Question: Given contribution amounts per account, how do I 1)SUM the contributions made by each individual, 2)Find the number of people who have contributed <, =, or > $5,000?
Right now I have a database table "[dbo].[FakeRRSPs]" which looks like:

- - -
My current code gives the # of unique individuals successfully:
'''
select distinct(personal_id), sum(contributions), count(account_id),
(select count(distinct(personal_id))
from [dbo].[FakeRRSPs]
)
from [dbo].[FakeRRSPs]
where personal_id is not null
group by personal_id
'''
For example, there are 2M people holding 2.5M accounts.
Issues I face:
- How do I count the number of individuals who contribute below, at, or
above the $5K threshold (after SUM(contribution) per person)- There are people who contribute $10K total for example, $5K in 2
accounts. Both accounts are picked up when I'm hoping to only capture
the SUM(Contribution) for this person.
I hope this is clear enough - it certainly isn't to me! Thanks everyone.
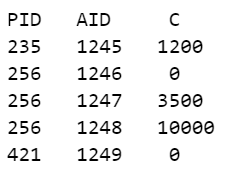
Answer: <URL>
:
'''
create table Contribution (PID int,AID int,C int)
insert into Contribution(PID,AID,C)VALUES(235,1245,1200)
insert into Contribution(PID,AID,C)VALUES(256,1246,0)
insert into Contribution(PID,AID,C)VALUES(256,1247,3500)
insert into Contribution(PID,AID,C)VALUES(256,1248,10000)
insert into Contribution(PID,AID,C)VALUES(421,1249,0)
'''
:
'''
select * from (select PID,sum(C) AS SC from Contribution
group by PID) as test
where test.SC<=5000
'''
<URL>:
'''
| PID | SC |
|-----|------|
| 235 | 1200 |
| 421 | 0 |
'''